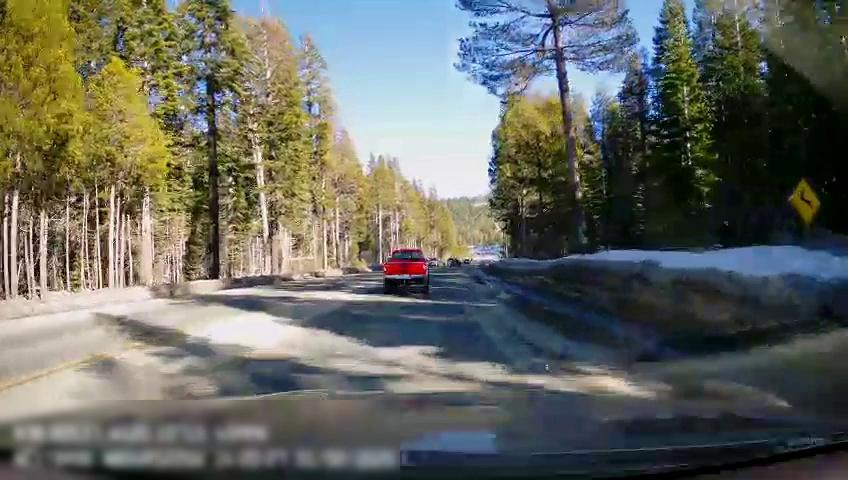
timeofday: Day
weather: Sunny
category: Drivable Space
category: Vehicles | Truck
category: Vehicles | SUV
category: Lanes | Opposite Lane
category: Lanes | Opposite Lane
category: Traffic | Signs